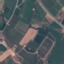
Land use / land cover class: PermanentCrop